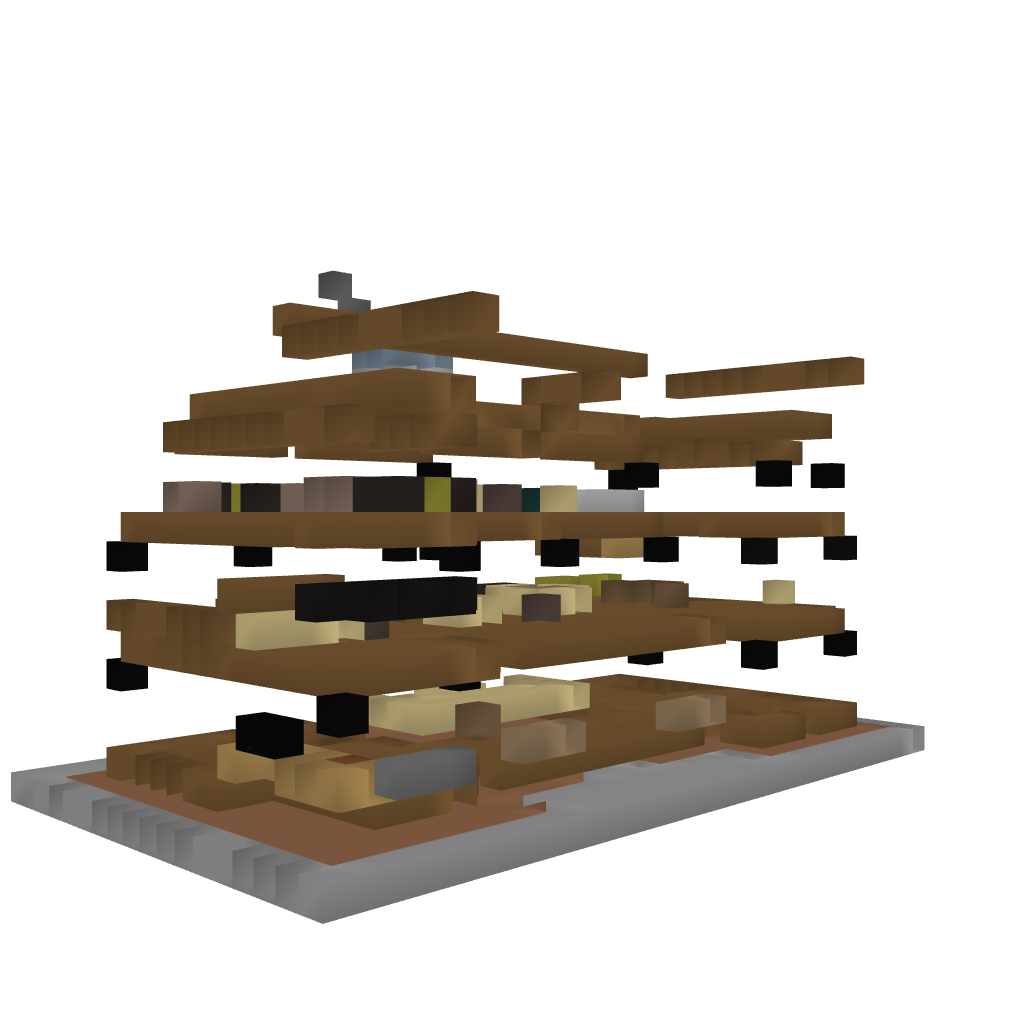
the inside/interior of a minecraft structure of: German Tudor Style House